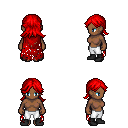
a pixel art fantasy rpg character, female body template, human, dark skin, red tattered cape, white pants, red loose hair, black shoes, four views (front, back, left, right), 2x2 character sprite sheet, small pixel art, hard edges, no anti-aliasing